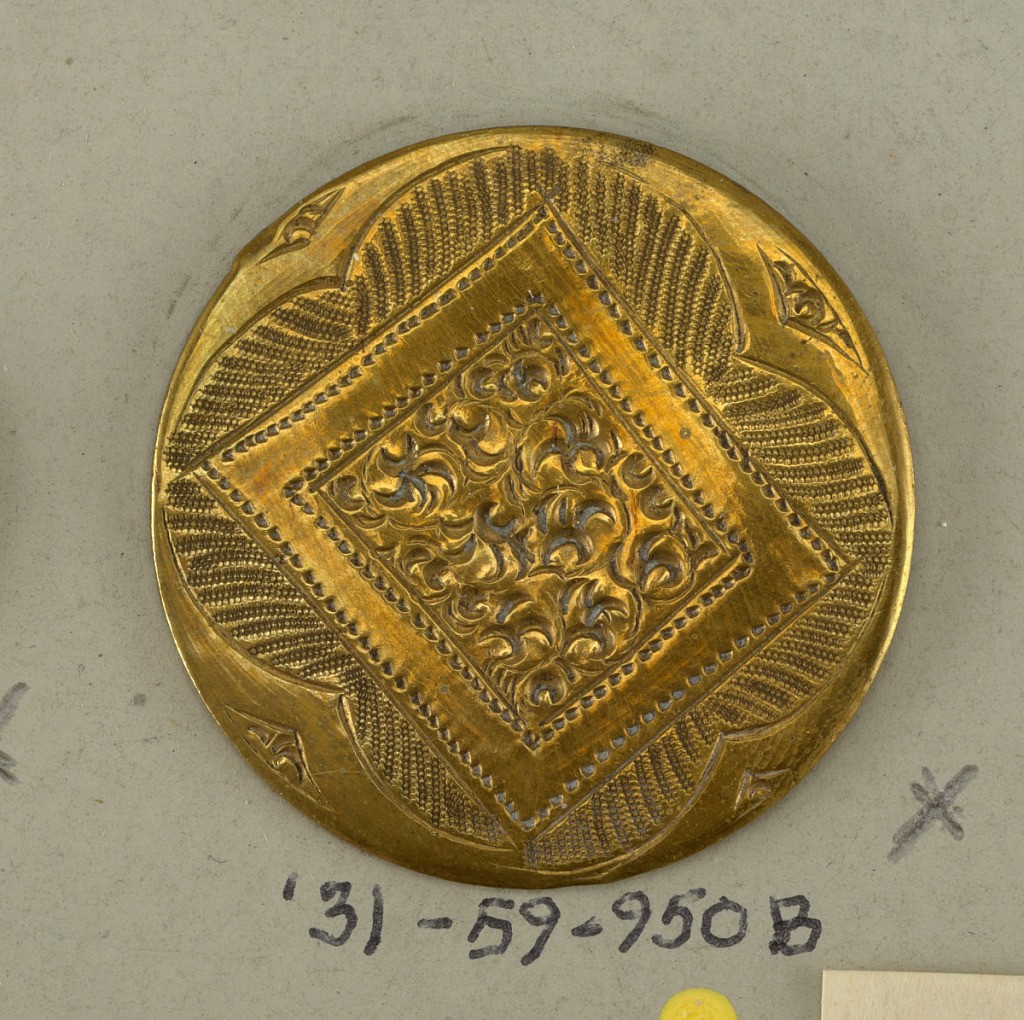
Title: Button
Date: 19th century
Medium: Brass
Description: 1931-59-950-b/k: Components -b,-c are on card 44
Two of three bras...